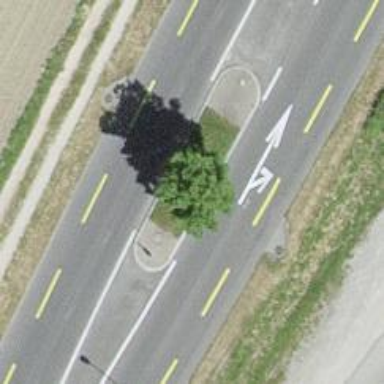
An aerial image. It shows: Secondary road with dedicated cycle lane.